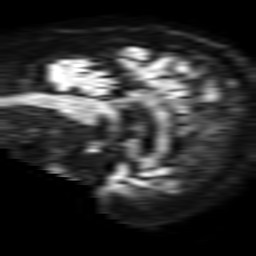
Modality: TRACE
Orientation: sagittal
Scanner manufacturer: philips
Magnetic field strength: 1.5 T
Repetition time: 3.395 s
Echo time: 0.06922 s